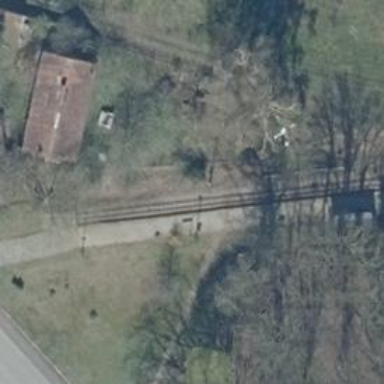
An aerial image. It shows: Preserved railway stop position.